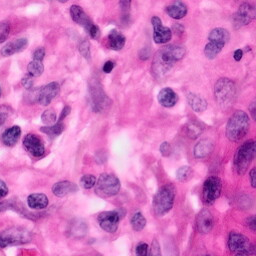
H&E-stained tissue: Pancreatic